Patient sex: F
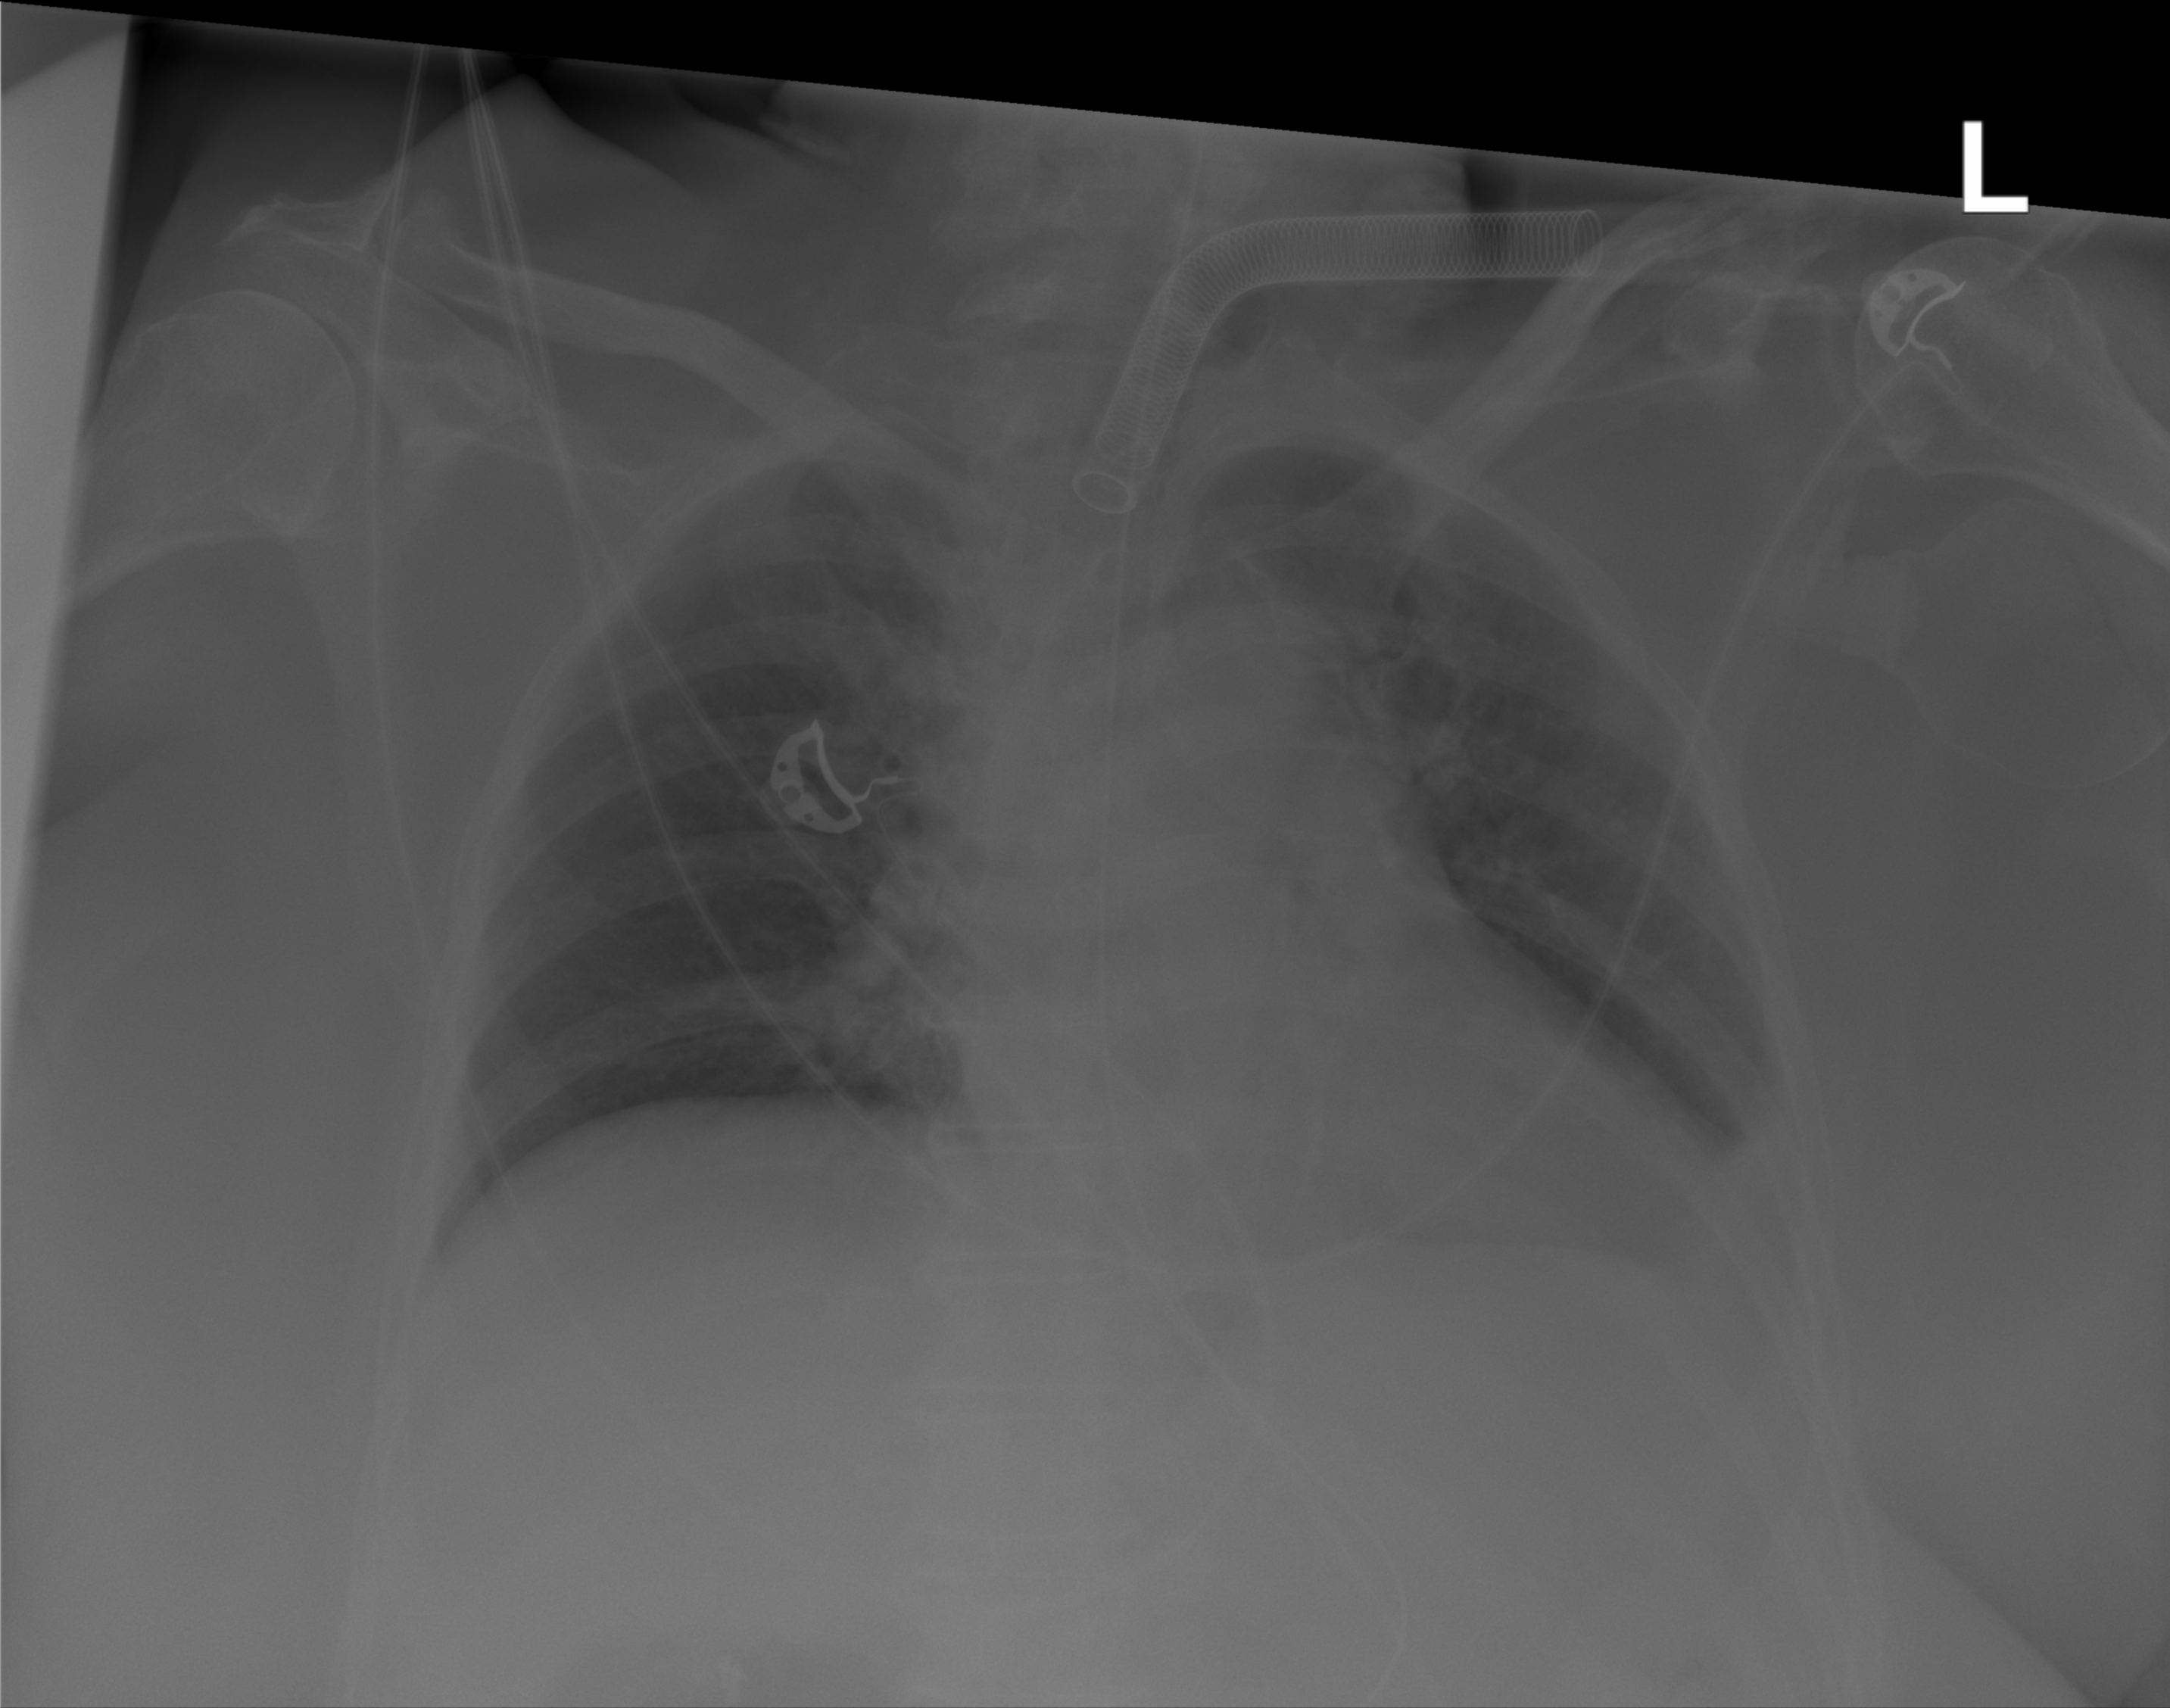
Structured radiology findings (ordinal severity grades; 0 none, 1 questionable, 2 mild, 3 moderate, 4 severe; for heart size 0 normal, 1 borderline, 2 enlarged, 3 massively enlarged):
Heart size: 0
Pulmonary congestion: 0
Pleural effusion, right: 0
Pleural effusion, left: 0
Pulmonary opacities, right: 0
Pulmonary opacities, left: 1
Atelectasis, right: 0
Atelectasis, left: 1